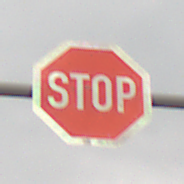
Verkehrszeichen: Stop
Umgebung: Outdoor, Nature
Tageszeit: MorningAfternoon
Wetter: Overcast
Licht: Natural
Jahreszeit: NotSpecified
Kontrast: LowContrast